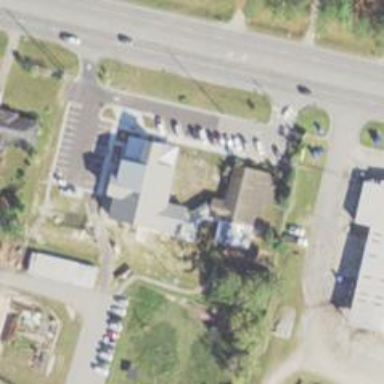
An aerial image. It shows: Veterinary facility.